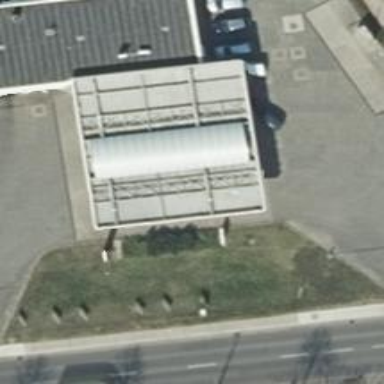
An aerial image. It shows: Kiosk shop.